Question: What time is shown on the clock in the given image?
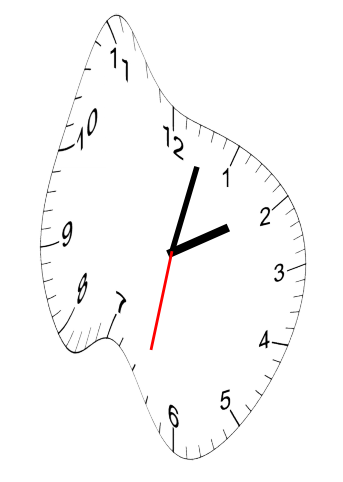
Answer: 02:02:32